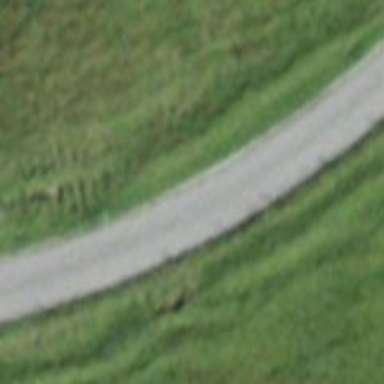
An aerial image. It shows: Unclassified asphalt road for hiking in the backcountry.